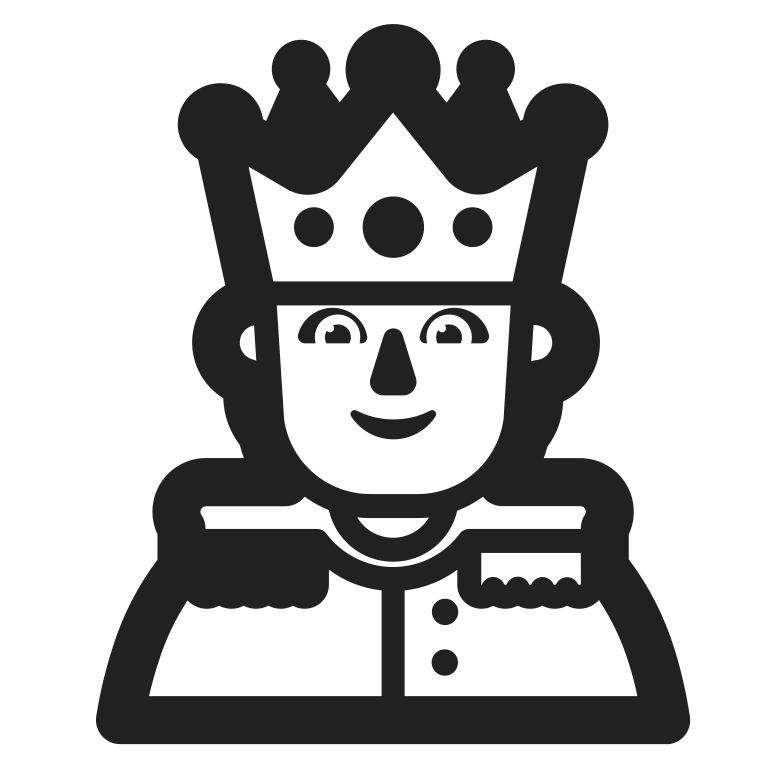
prince high contrast default